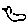
Label: bird